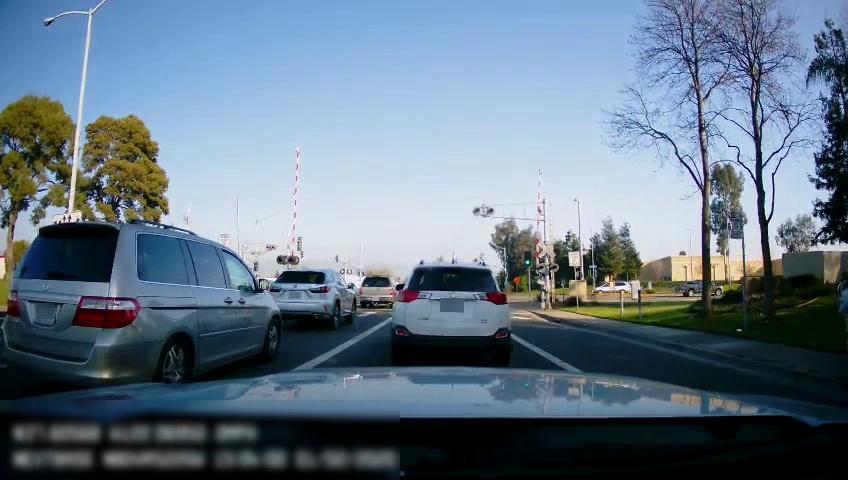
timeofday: Day
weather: Sunny
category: Drivable Space
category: Drivable Space
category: Vehicles | SUV
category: Vehicles | Car
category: Vehicles | SUV
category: Vehicles | SUV
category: Vehicles | Van
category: Vehicles | SUV
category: Lanes | Current Lane
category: Lanes | Current Lane
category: Traffic | Signs
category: Traffic | Lights
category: Traffic | Lights
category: Traffic | Lights
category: Traffic | Lights
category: Traffic | Lights
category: Traffic | Signs
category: Traffic | Lights
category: Traffic | Signs